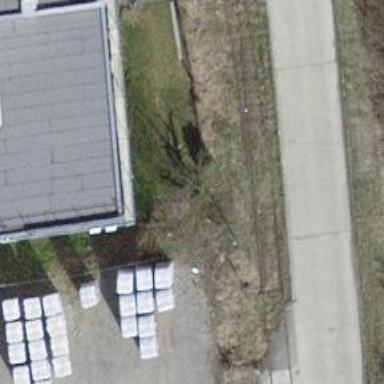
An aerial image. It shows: Railway switch.